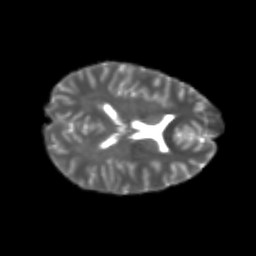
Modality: T2w
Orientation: axial
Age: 22
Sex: female
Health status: healthy
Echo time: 0.074 s